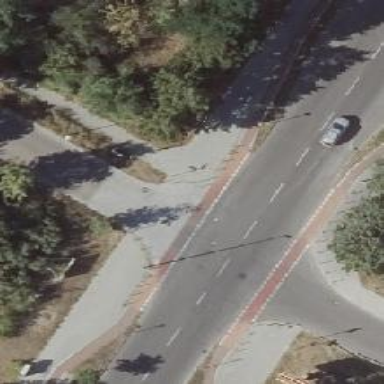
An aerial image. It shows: Road with "give way" sign.